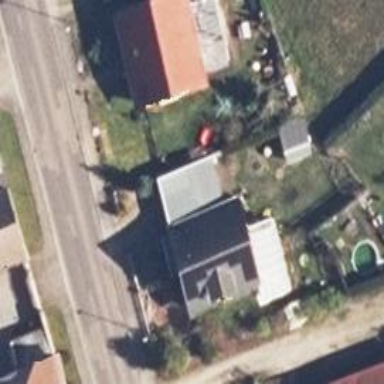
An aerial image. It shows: Simple and straightforward house.